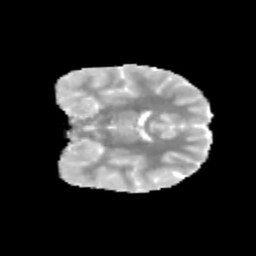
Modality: MD
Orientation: coronal
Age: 9
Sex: female
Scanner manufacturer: siemens
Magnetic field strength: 3 T
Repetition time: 3.8 s
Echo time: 0.07 s